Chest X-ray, PA view. Patient: 22 years old, sex M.
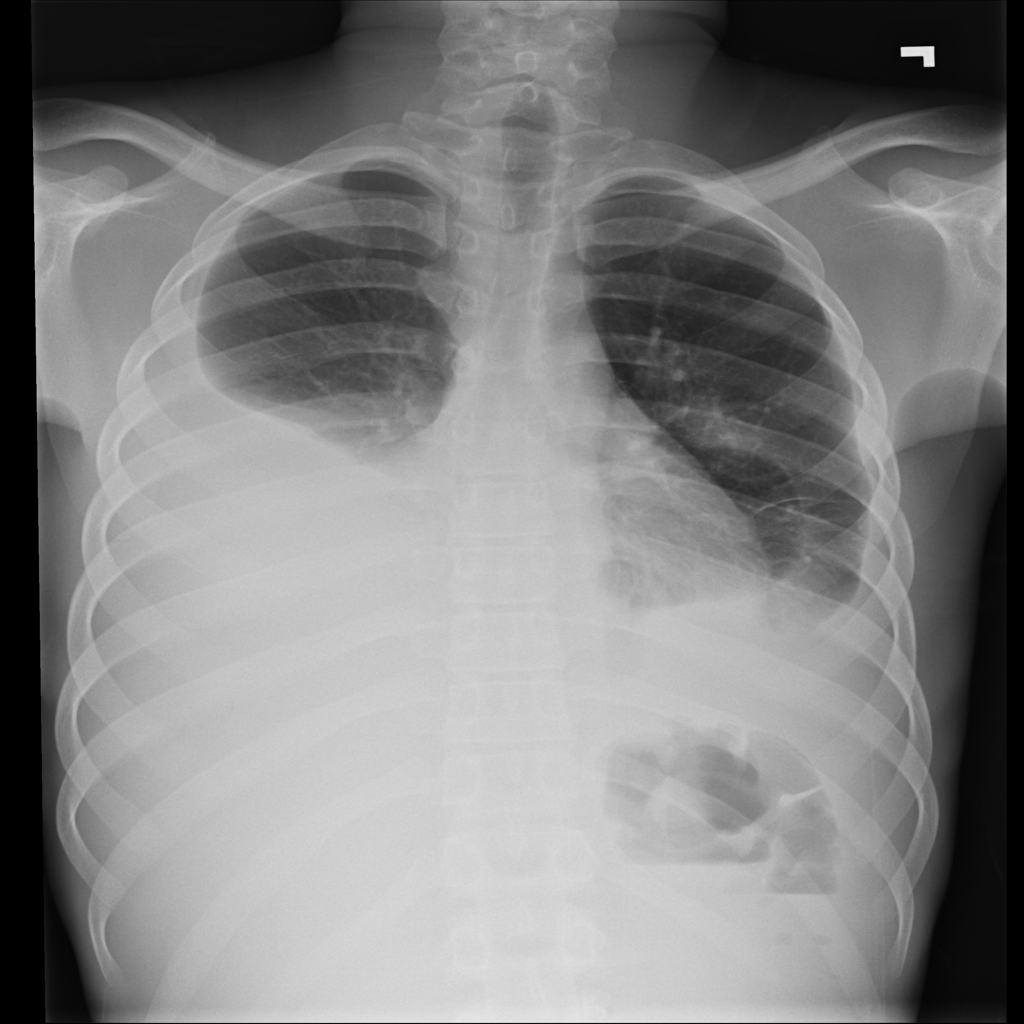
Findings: Effusion